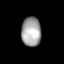
Tissue: lung
Cell type: Myeloid cells
Senescence score: 0.5435
Nuclear area (px): 562
Mean DAPI intensity: 164.562